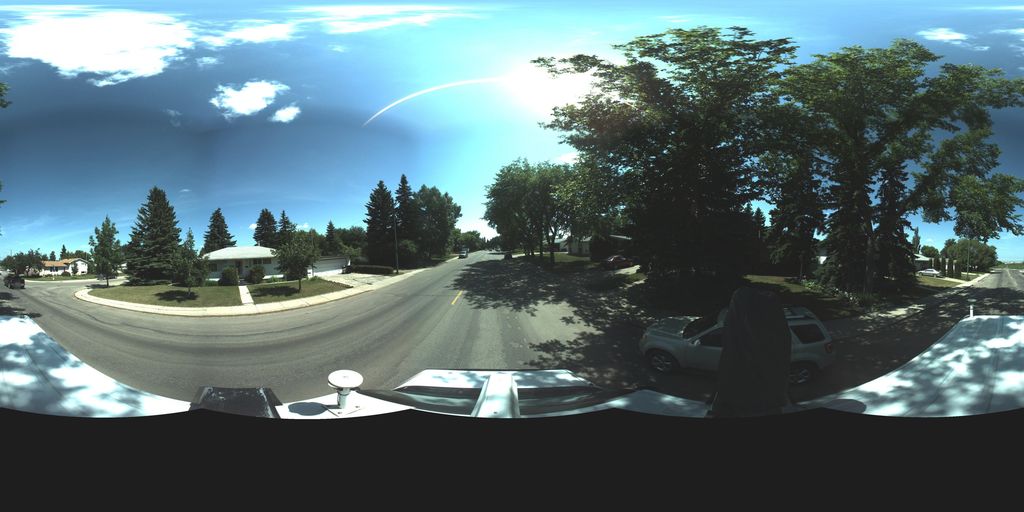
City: saskatoon